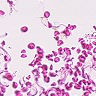
Metastatic tissue present: no